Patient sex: F
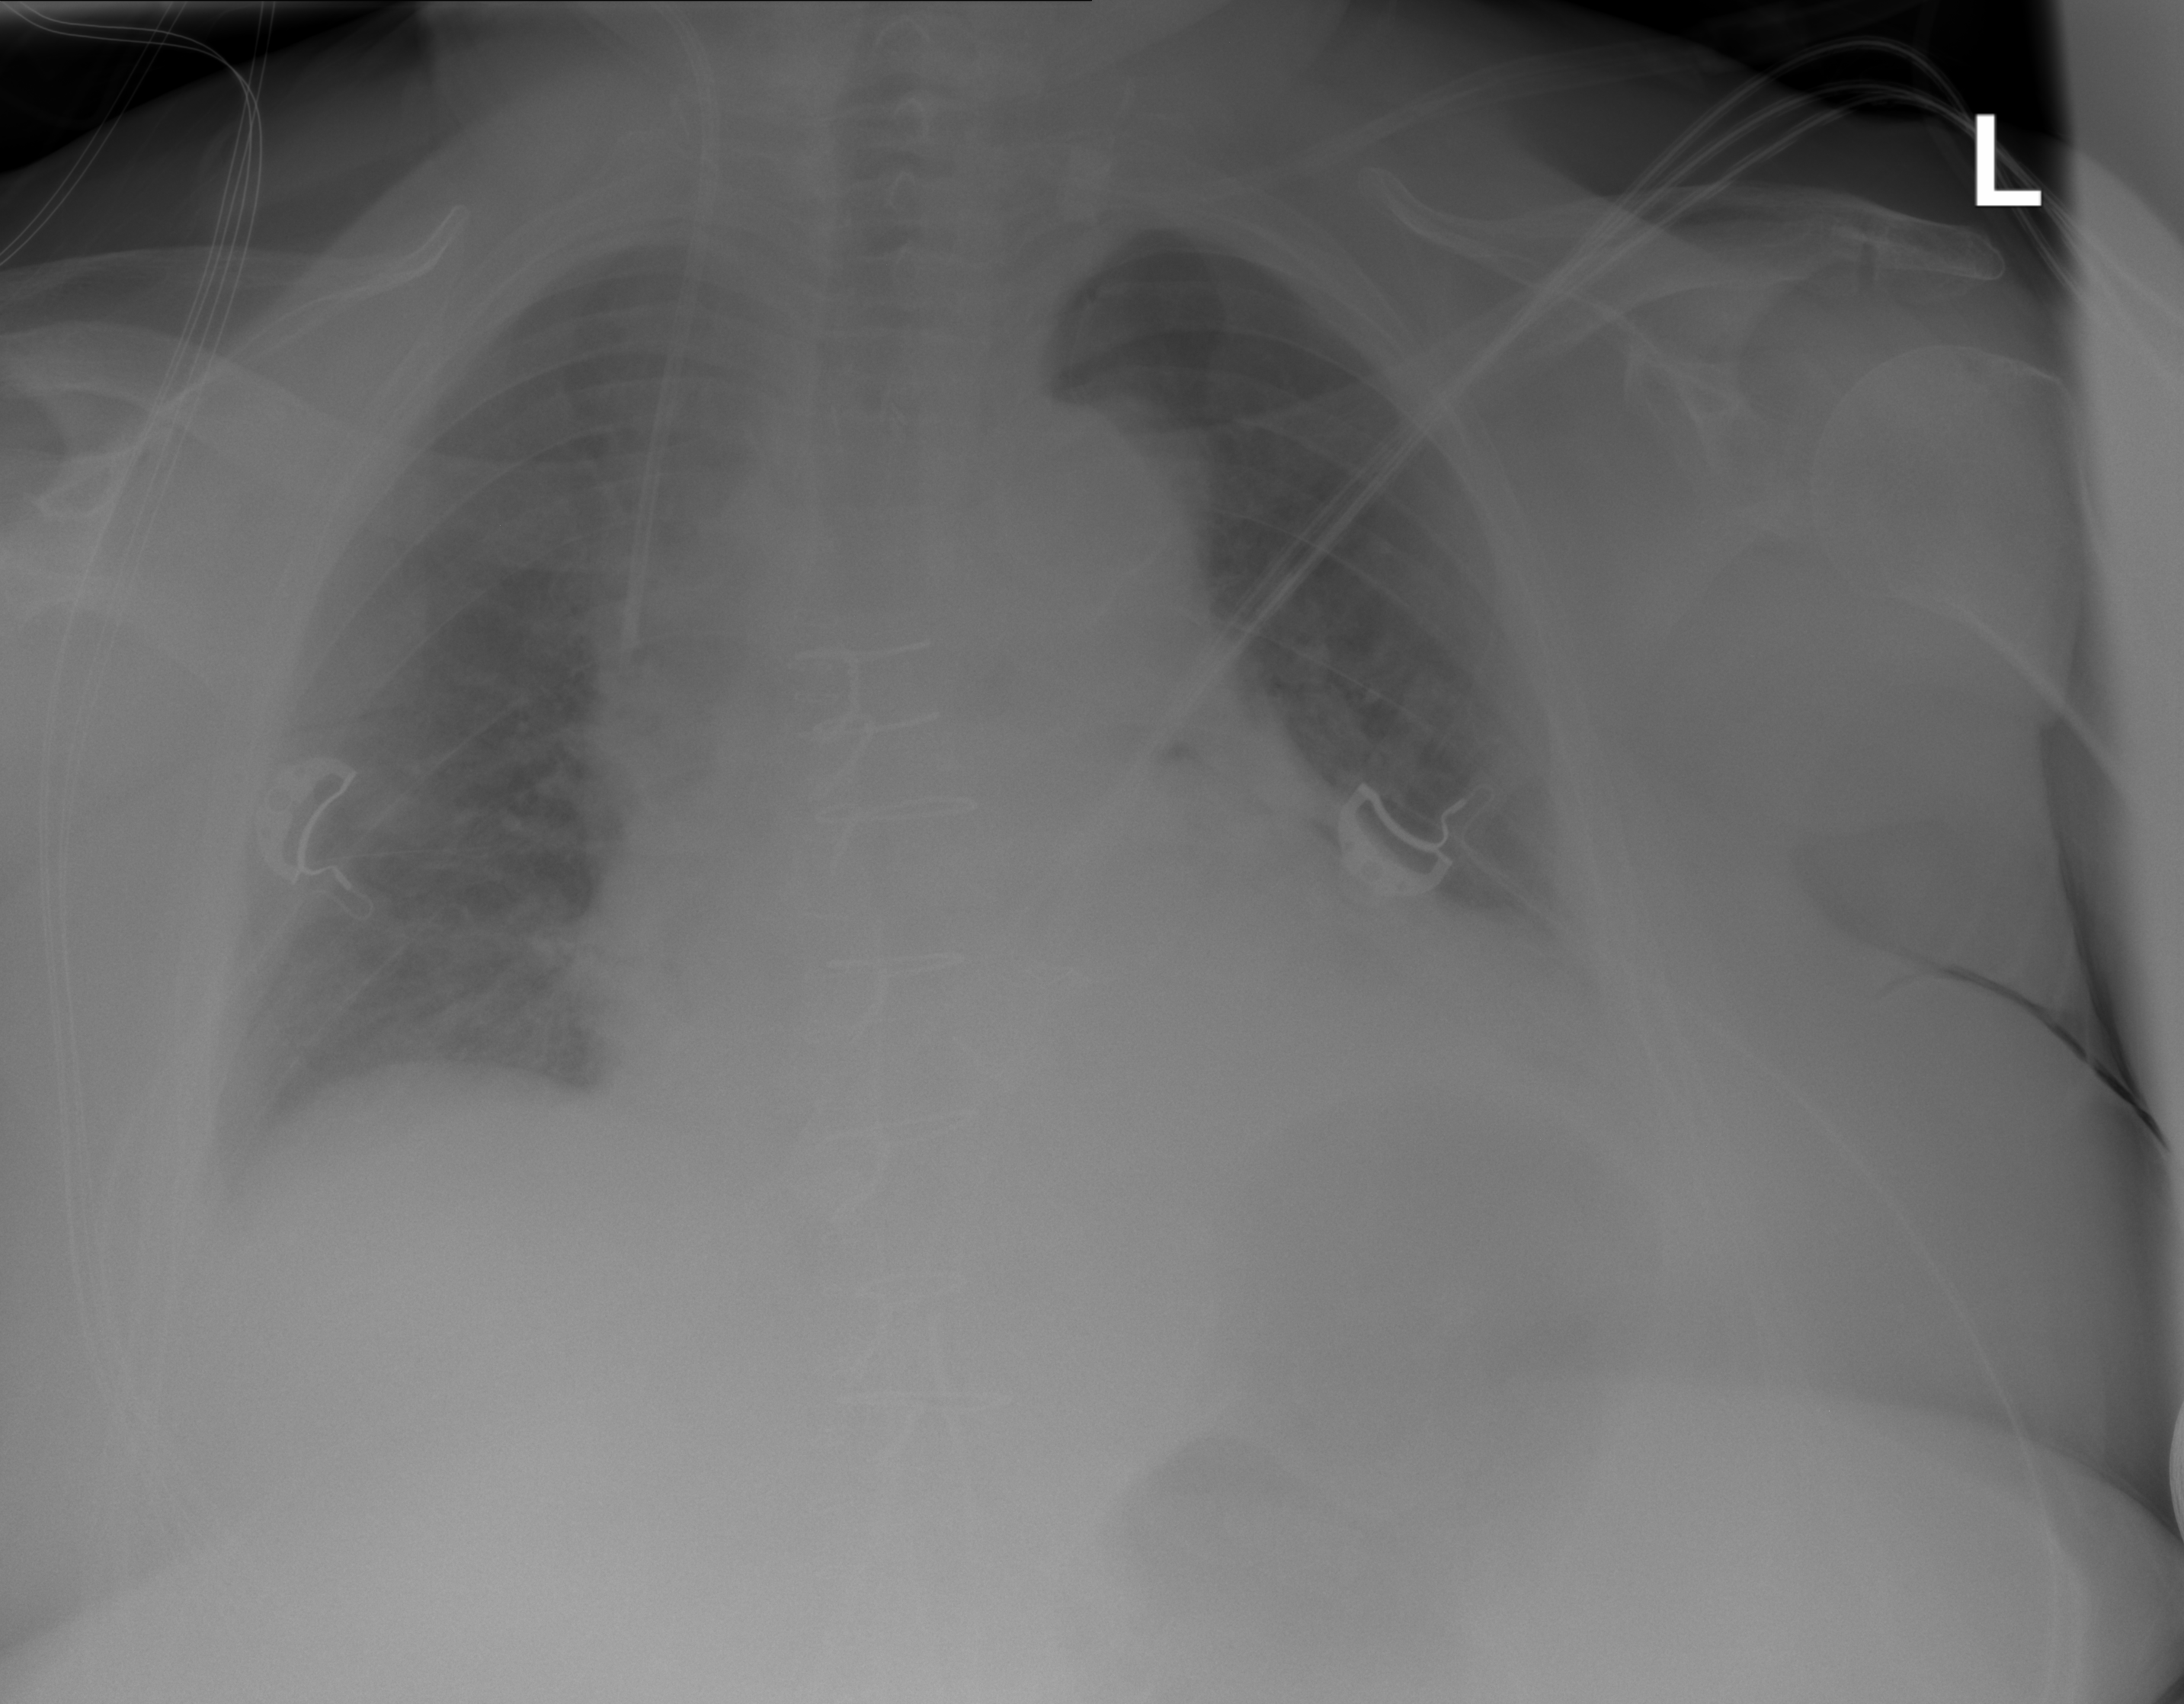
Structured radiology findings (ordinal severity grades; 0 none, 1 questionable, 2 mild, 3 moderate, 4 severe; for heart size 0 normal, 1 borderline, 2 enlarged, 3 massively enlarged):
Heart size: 1
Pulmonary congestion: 2
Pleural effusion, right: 0
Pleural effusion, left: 2
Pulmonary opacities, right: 0
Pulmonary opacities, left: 0
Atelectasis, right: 0
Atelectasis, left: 2